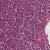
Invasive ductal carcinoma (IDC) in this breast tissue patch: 1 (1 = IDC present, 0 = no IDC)